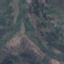
Land use / land cover: HerbaceousVegetation